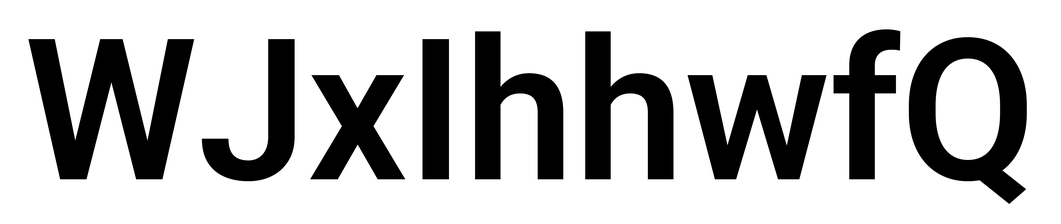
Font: Roboto_SemiBold